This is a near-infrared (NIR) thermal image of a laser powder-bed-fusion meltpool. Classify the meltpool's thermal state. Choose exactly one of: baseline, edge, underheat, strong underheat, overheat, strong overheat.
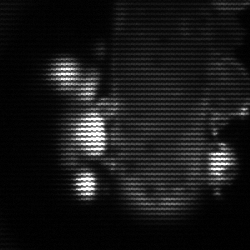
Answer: strong underheat